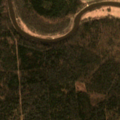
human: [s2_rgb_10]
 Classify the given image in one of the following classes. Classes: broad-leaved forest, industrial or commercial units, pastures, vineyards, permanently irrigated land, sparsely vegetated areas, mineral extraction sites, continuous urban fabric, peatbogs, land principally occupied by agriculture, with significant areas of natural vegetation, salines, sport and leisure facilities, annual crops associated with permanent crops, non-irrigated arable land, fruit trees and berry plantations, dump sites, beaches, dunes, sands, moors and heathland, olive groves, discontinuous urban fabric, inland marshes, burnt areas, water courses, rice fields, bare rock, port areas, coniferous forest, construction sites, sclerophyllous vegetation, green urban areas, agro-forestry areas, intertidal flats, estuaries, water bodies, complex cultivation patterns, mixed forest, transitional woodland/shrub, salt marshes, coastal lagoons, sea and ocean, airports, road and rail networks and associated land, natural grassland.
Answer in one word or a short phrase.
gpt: pastures, complex cultivation patterns, mixed forest